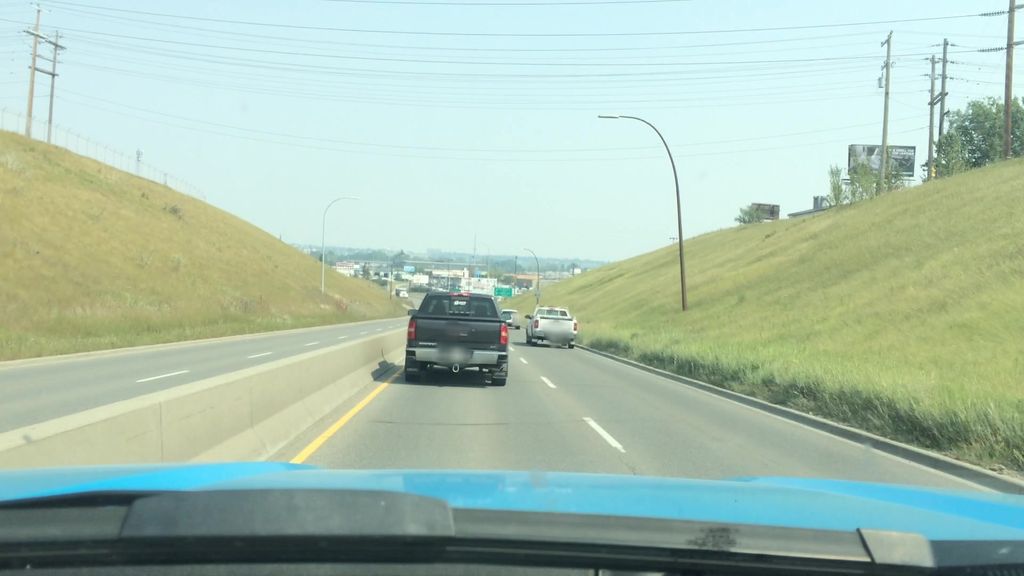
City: calgary